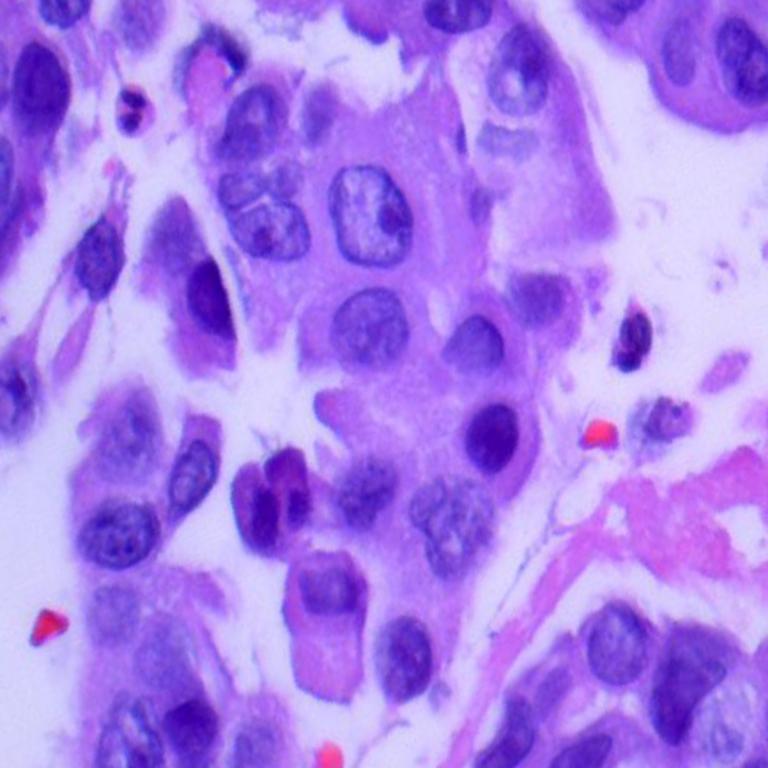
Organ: lung
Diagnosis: adenocarcinomas